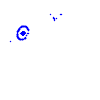
Particle: pion